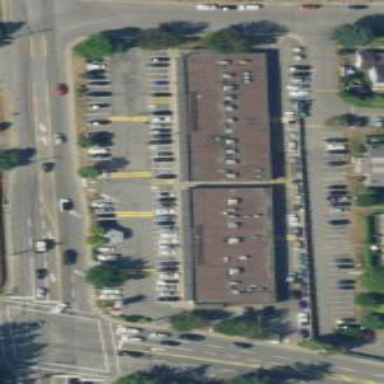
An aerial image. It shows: Retail area with mall.